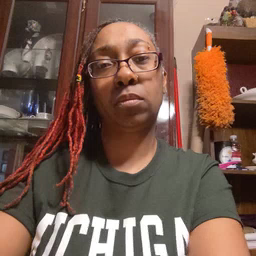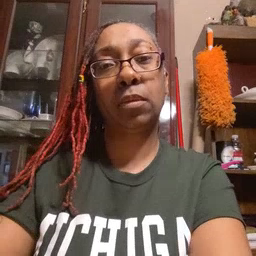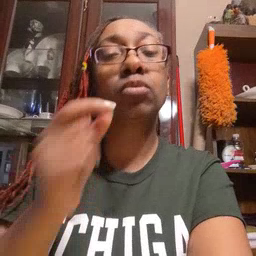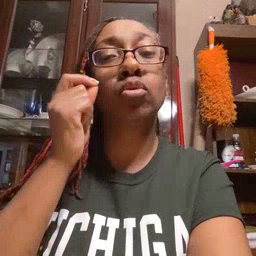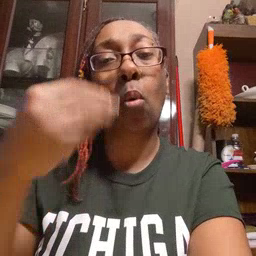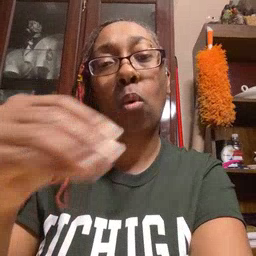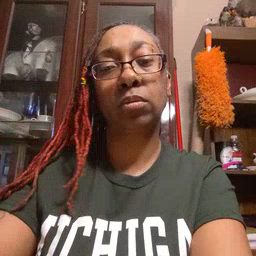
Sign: store